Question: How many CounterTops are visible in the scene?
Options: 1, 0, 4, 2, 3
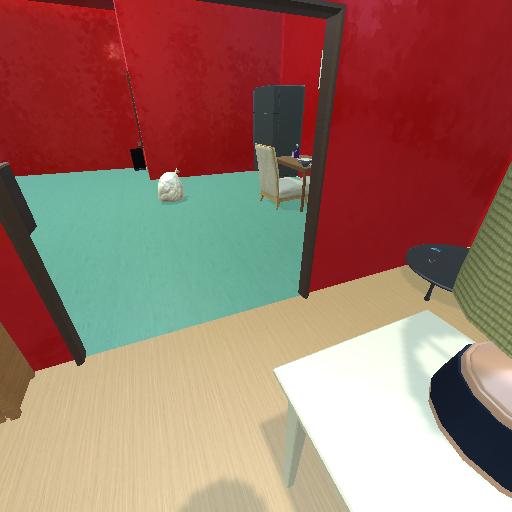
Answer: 1